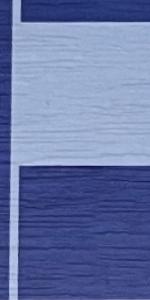
Label: Empty